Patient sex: F
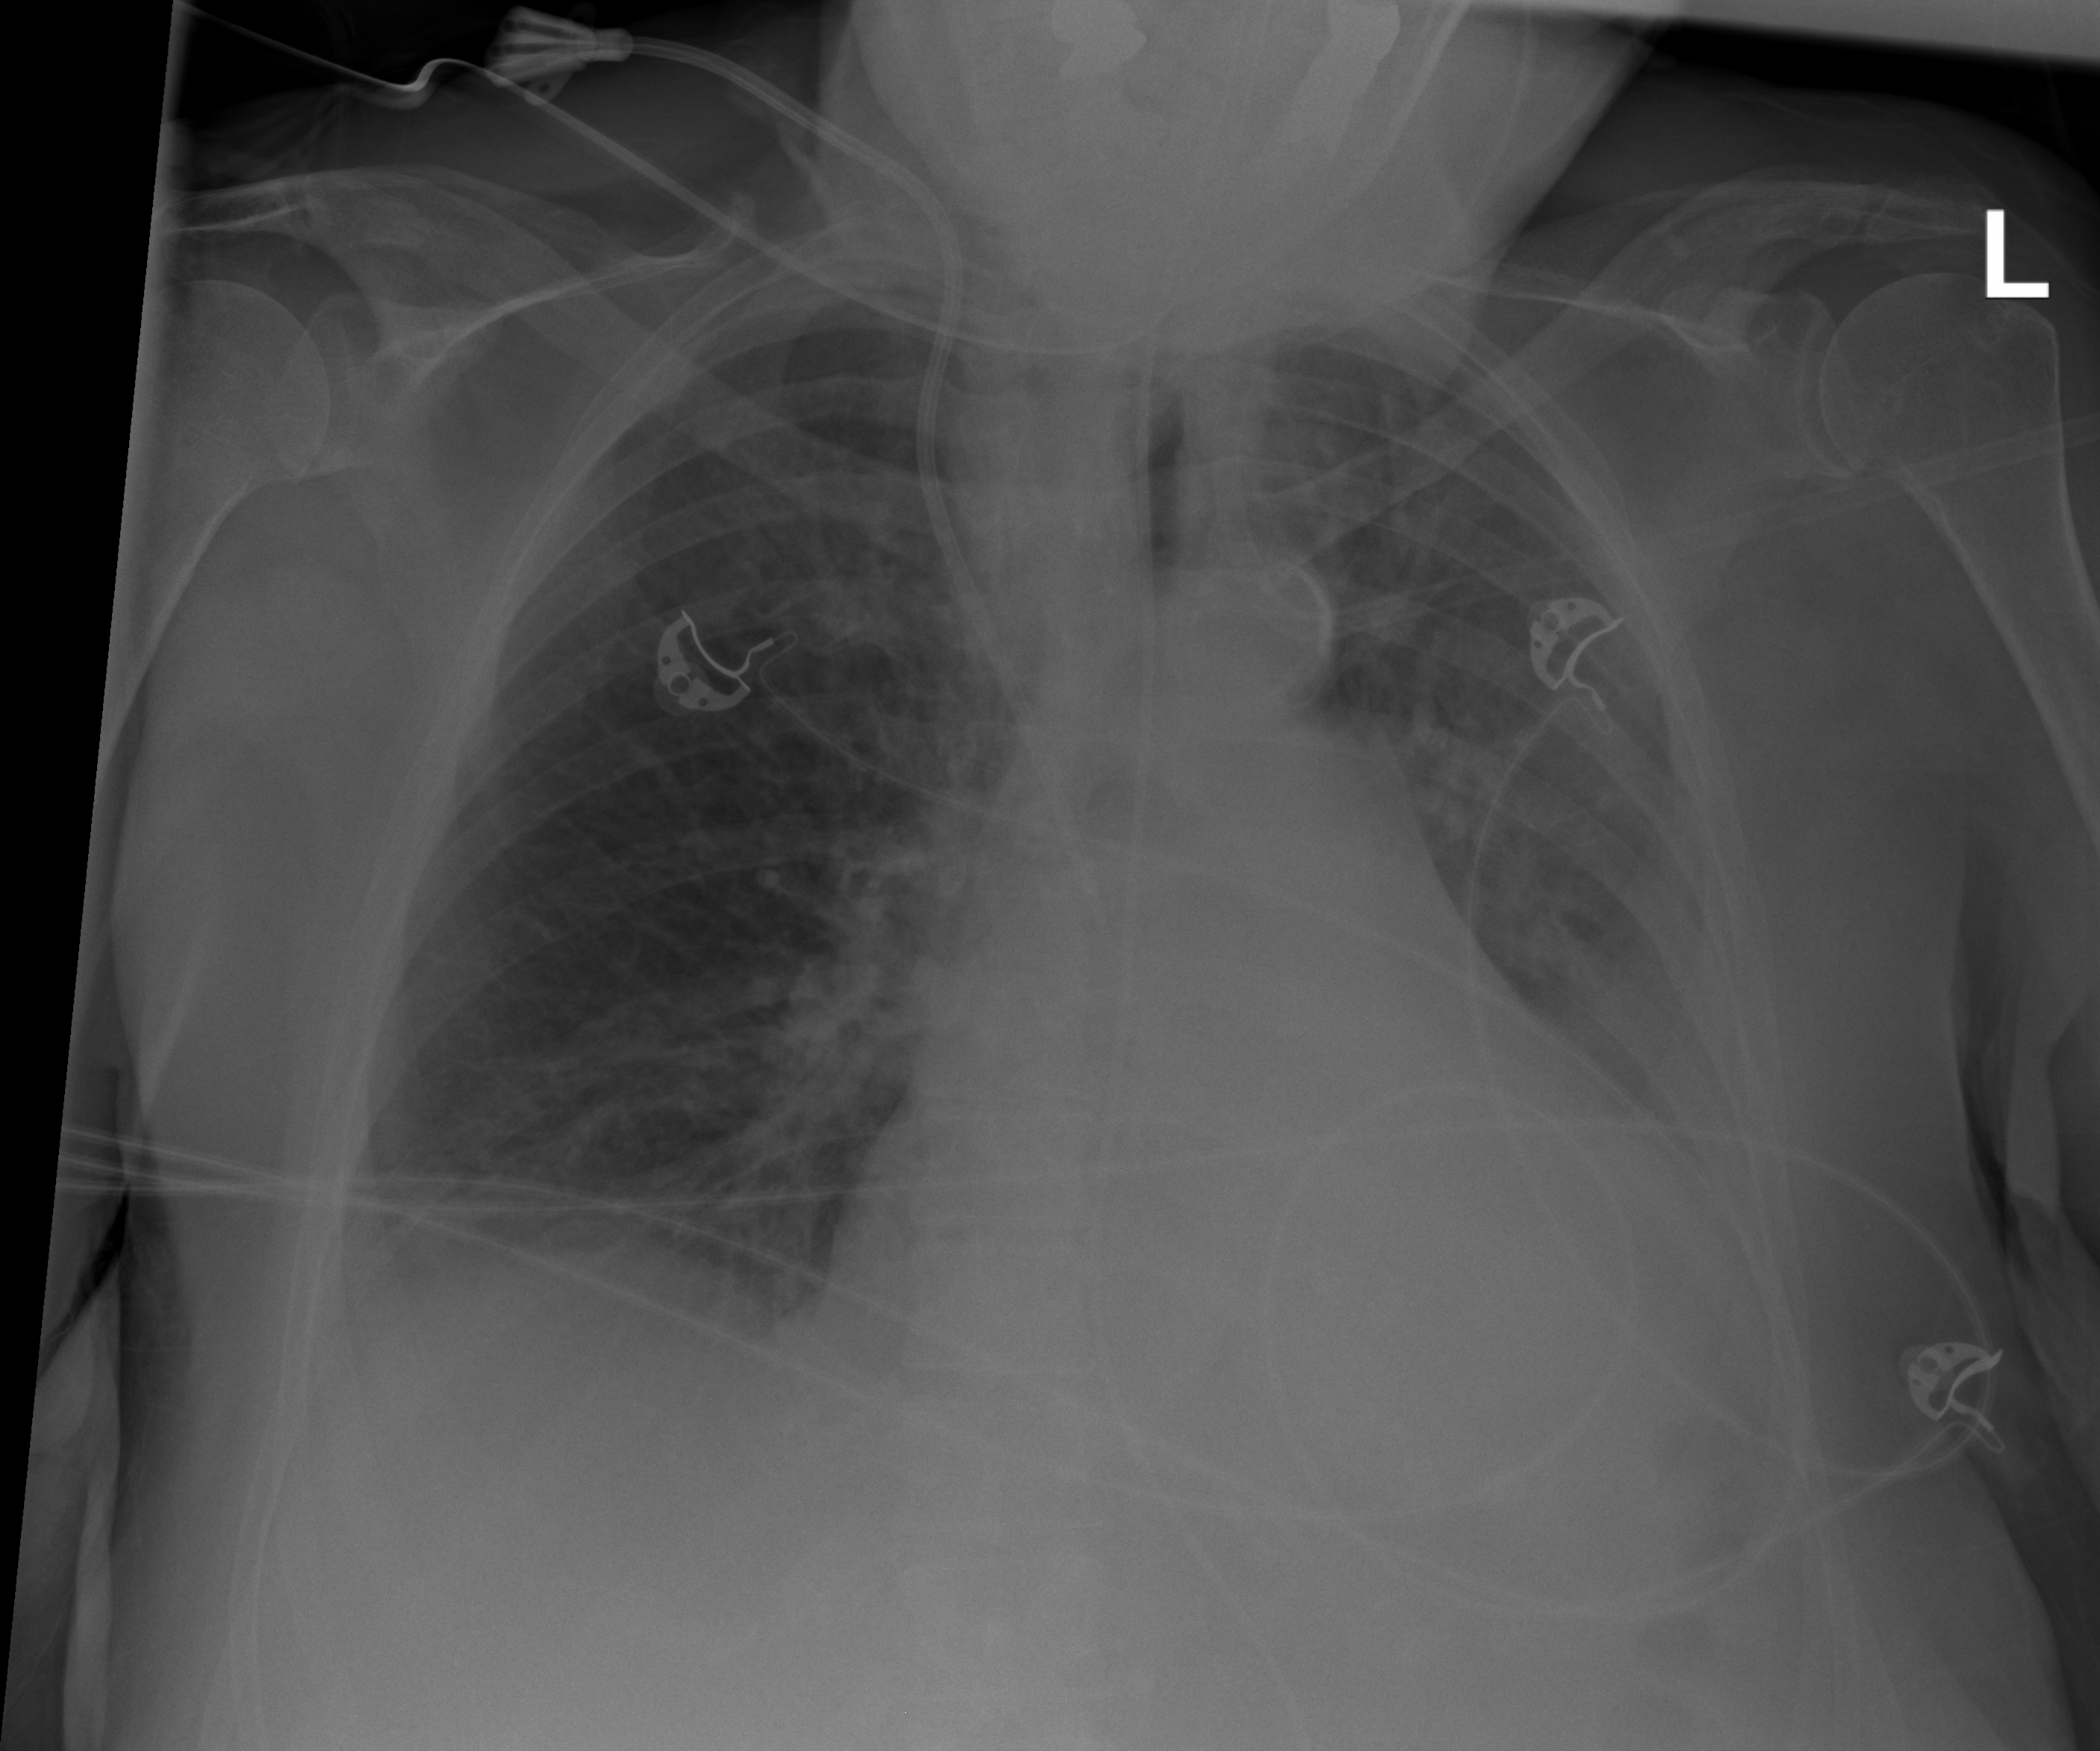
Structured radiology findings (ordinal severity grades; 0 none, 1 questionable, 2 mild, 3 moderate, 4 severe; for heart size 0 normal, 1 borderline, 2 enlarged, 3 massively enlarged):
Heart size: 1
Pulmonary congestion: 2
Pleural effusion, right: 2
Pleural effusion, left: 2
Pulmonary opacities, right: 2
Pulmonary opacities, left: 2
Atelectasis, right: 2
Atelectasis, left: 2